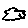
Label: cloud